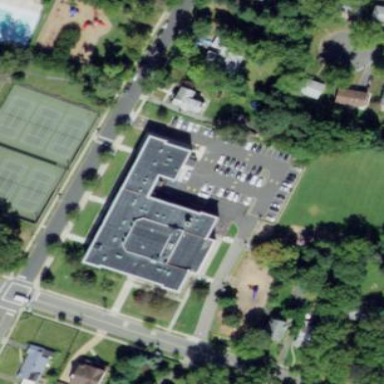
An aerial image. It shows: School building.